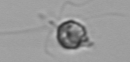
Label: flagellate